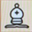
Piece: wB